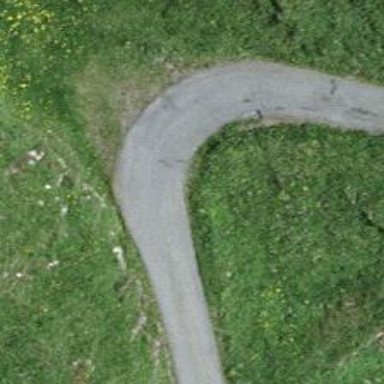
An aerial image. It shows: Well-maintained track road with grade 1 tracktype.